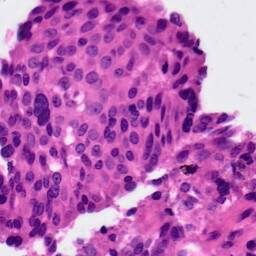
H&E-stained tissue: Ovarian